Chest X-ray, PA view. Patient: 65 years old, sex F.
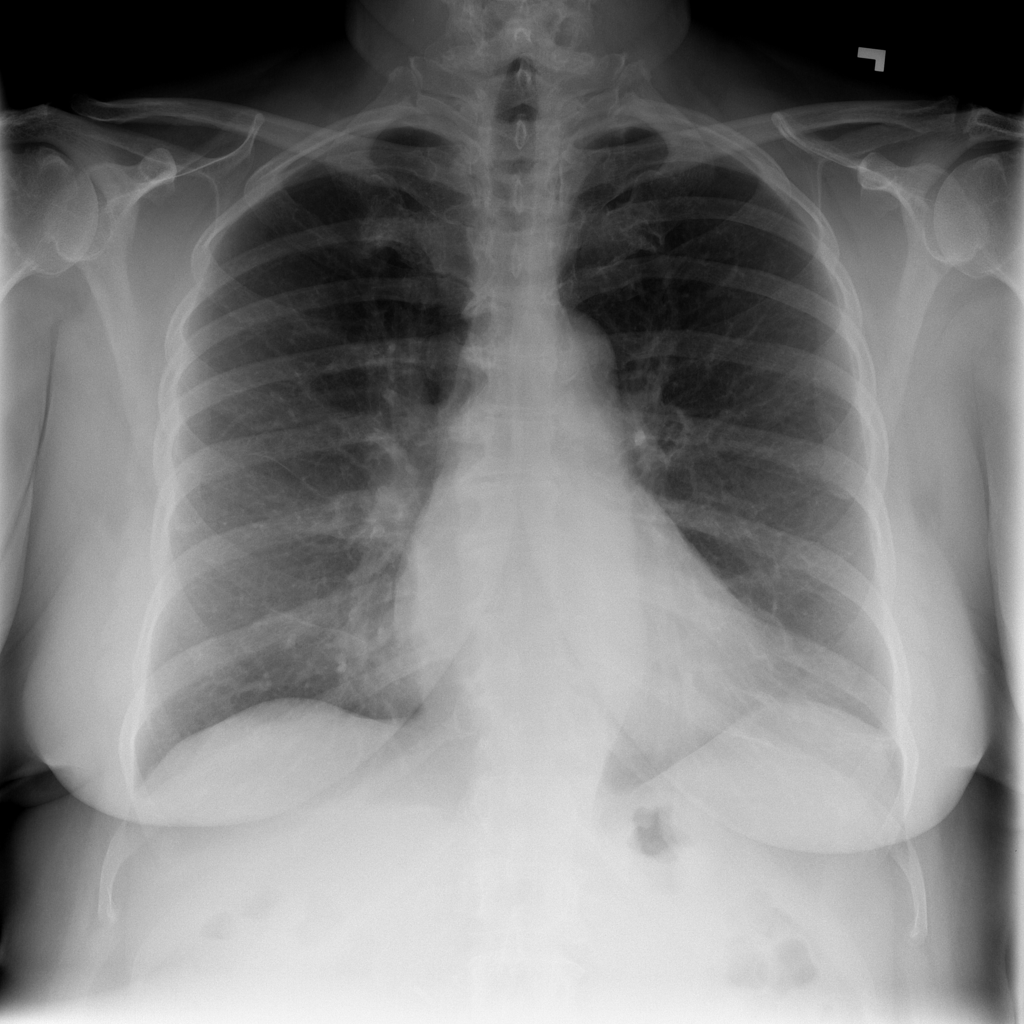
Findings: Atelectasis, Pleural_Thickening